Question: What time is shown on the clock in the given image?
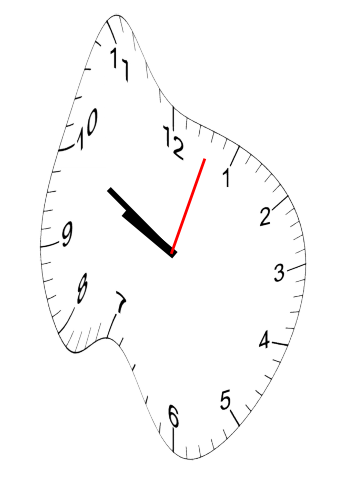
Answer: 09:50:03